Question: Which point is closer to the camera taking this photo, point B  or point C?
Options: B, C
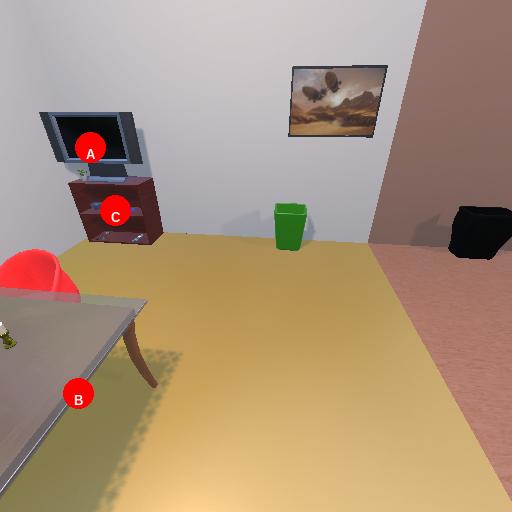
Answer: B